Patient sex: M
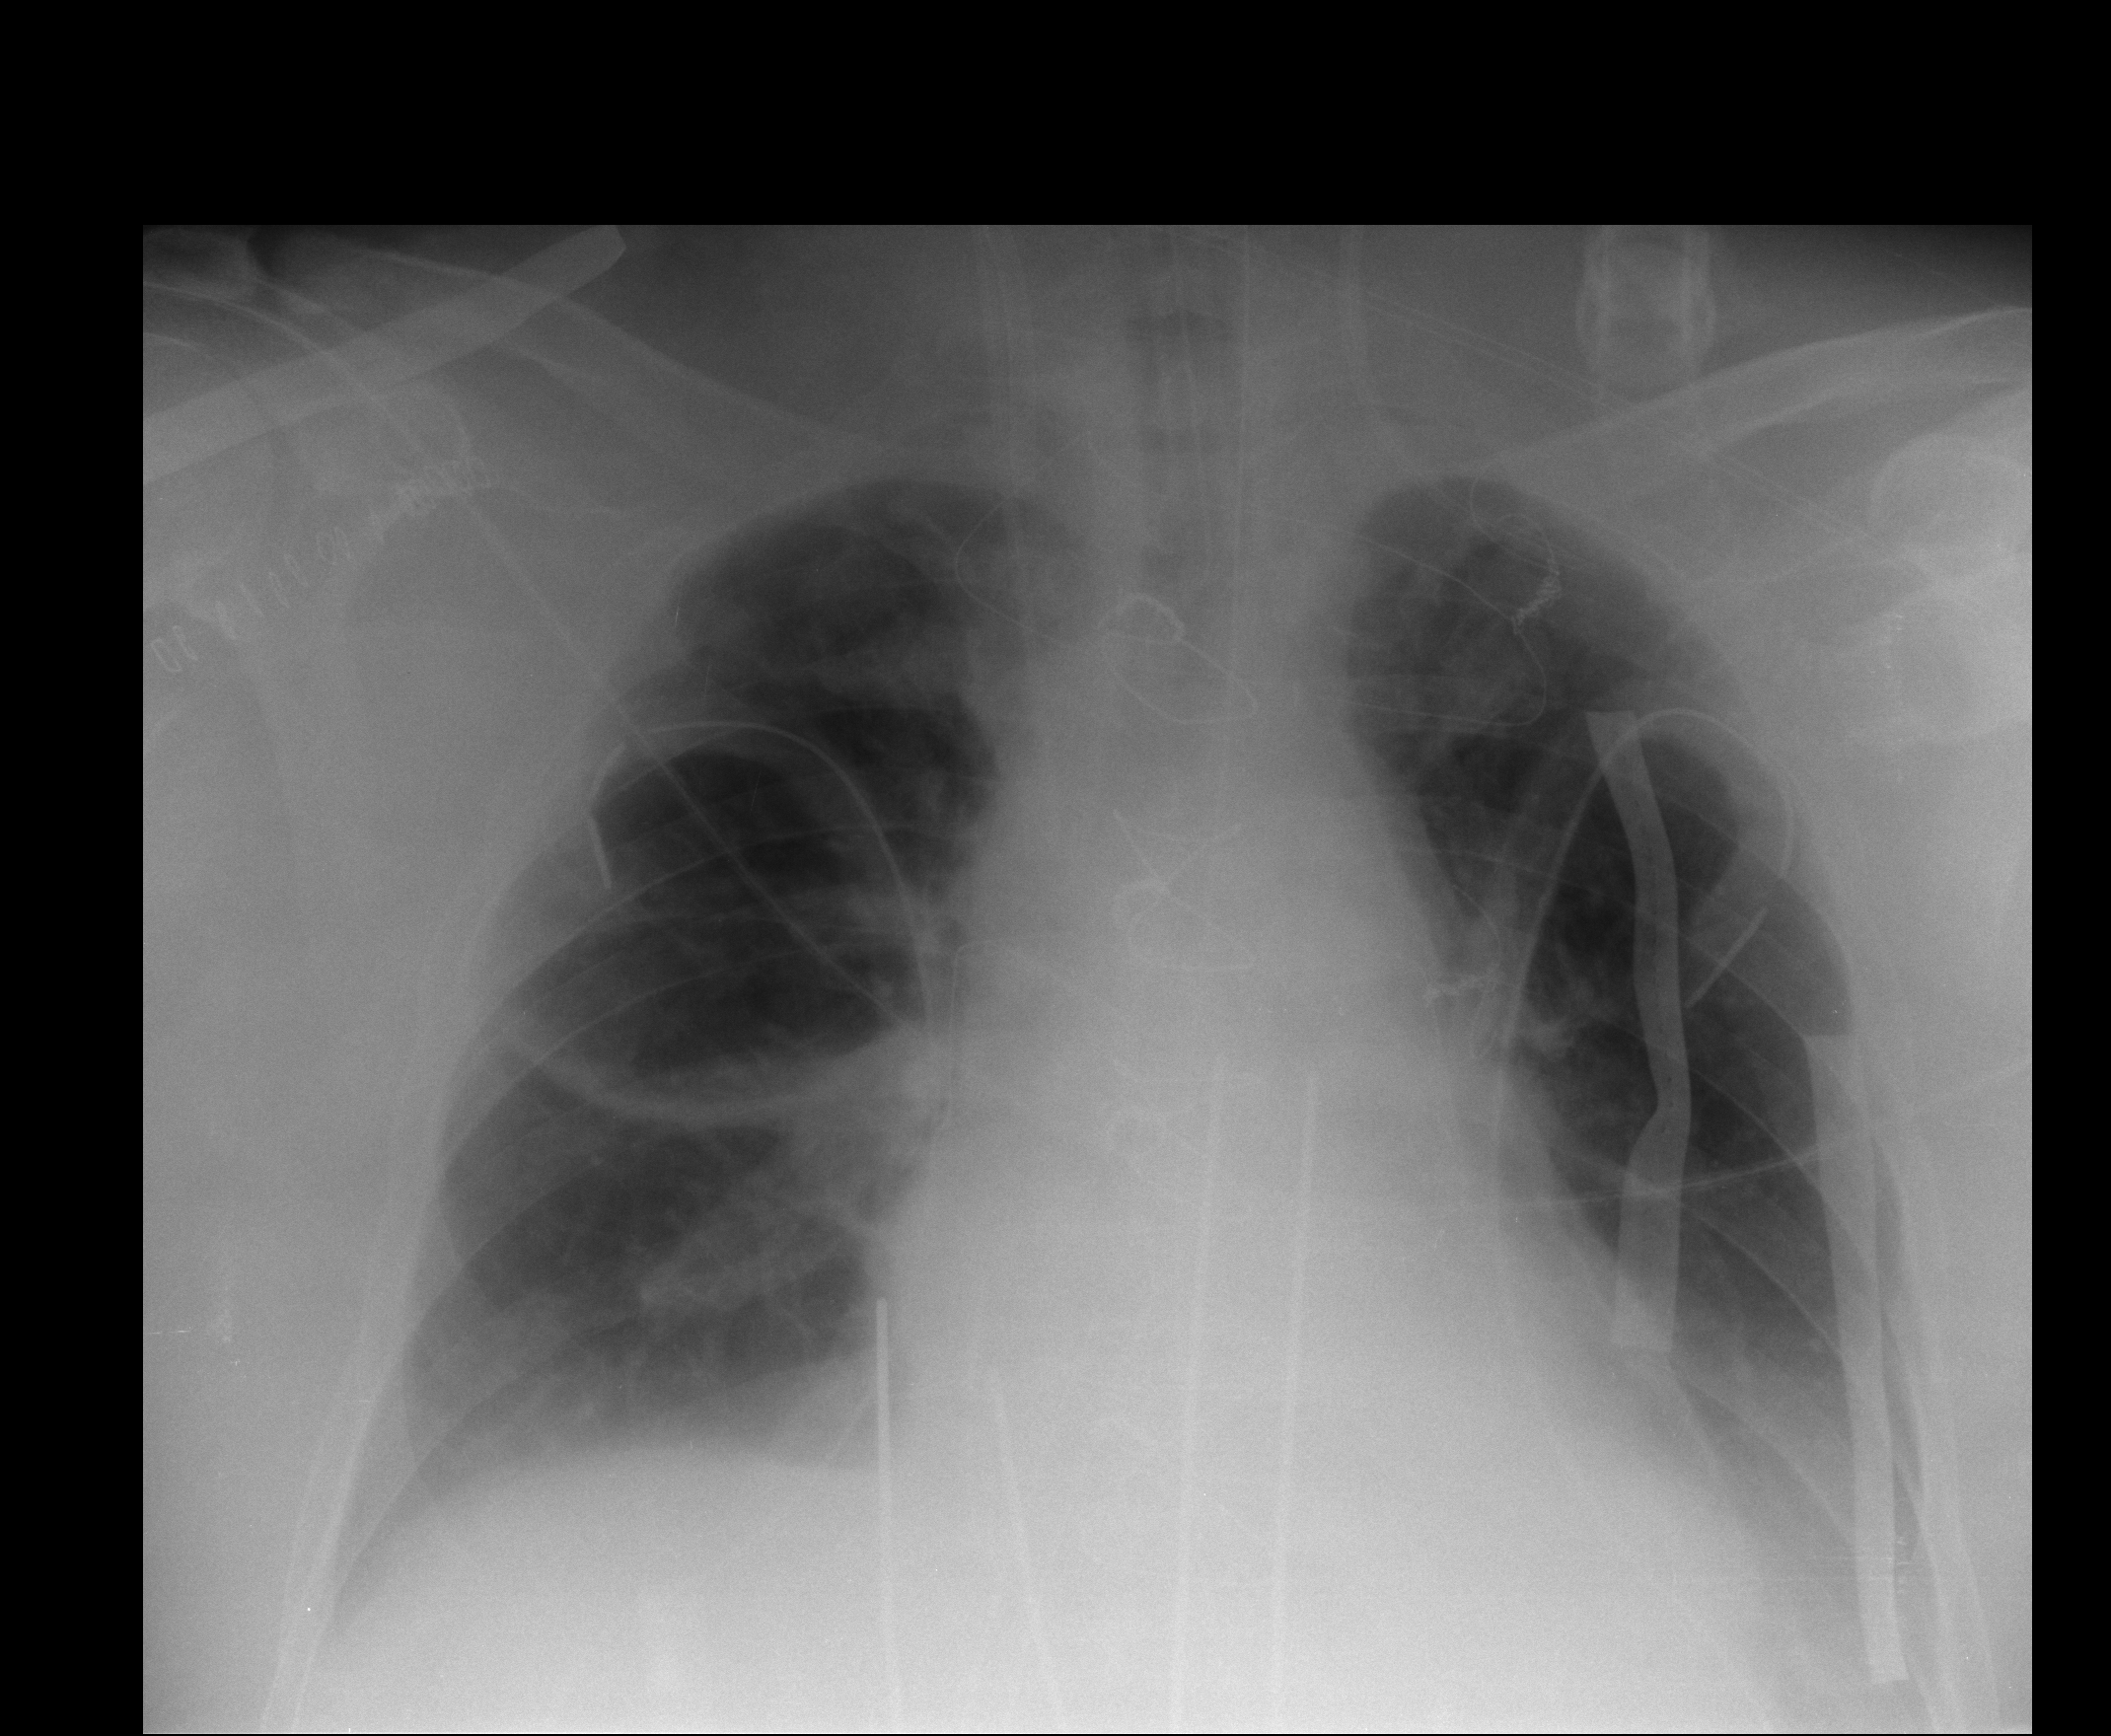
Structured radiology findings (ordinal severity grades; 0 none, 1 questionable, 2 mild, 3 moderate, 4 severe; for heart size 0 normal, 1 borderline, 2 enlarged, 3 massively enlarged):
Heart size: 1
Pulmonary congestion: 2
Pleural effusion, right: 2
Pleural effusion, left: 2
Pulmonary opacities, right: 0
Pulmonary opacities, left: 0
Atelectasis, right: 2
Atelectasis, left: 2